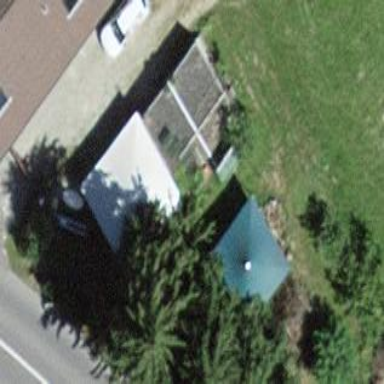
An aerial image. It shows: Garage building.